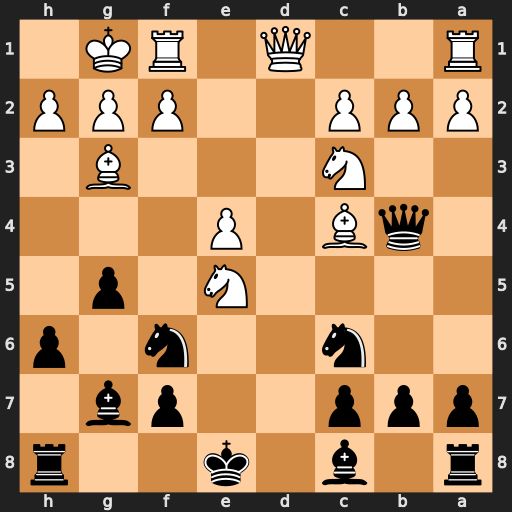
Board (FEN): r1b1k2r/ppp2pb1/2n2n1p/4N1p1/1qB1P3/2N3B1/PPP2PPP/R2Q1RK1
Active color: b
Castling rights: kq
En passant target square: -
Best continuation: Nxe5 Bxe5 Qxc4